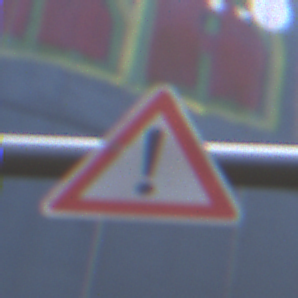
Verkehrszeichen: Gefahrenstelle
Umgebung: Outdoor, Urban
Tageszeit: MorningAfternoon
Wetter: PartlyCloudy
Licht: Natural
Jahreszeit: NotSpecified
Kontrast: LowContrast